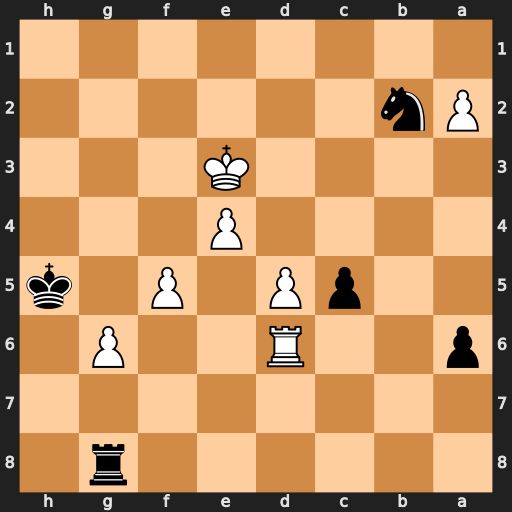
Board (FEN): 6r1/8/p2R2P1/2pP1P1k/4P3/4K3/Pn6/8
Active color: b
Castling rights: -
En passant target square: -
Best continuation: Nc4+ Kf4 Nxd6